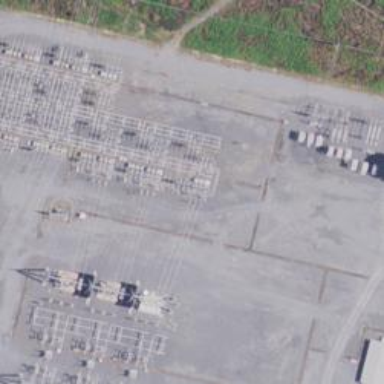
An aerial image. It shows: Switch used for power control.